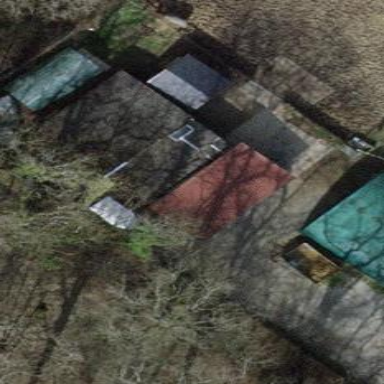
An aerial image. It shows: Shed building.